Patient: sex F, age 65
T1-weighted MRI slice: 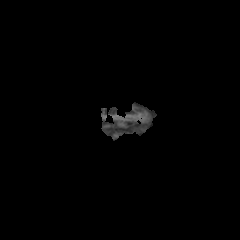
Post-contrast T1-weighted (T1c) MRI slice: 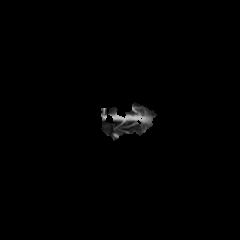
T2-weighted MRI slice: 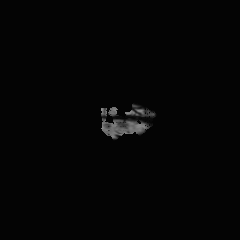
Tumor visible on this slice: no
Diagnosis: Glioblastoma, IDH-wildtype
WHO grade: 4